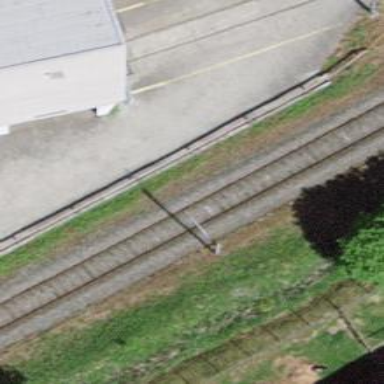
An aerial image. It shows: Single-track railway with electrified contact lines.